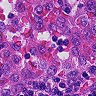
Metastatic tissue present: no